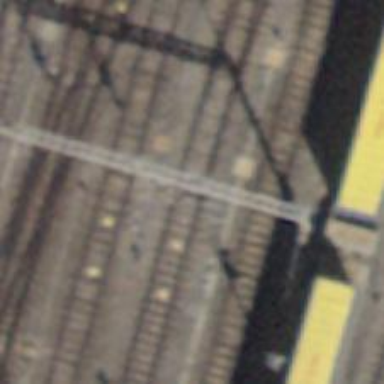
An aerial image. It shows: Railway switch.